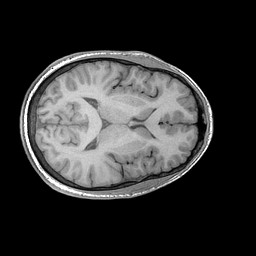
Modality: T1w
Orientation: axial
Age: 24
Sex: male
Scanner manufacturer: ge
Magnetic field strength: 3 T
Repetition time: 0.0073 s
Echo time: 0.003 s